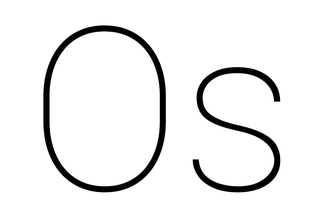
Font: Roboto_Thin